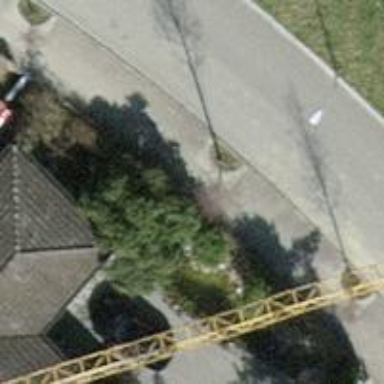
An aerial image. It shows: Urban tree adds touch of nature to the surroundings.